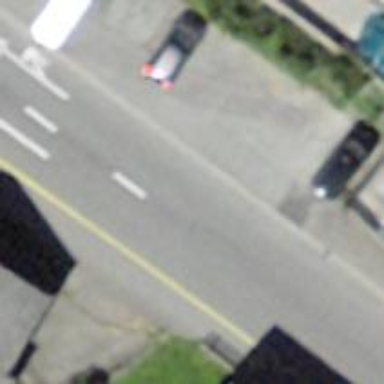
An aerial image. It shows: Unclassified road with asphalt surface and sidewalk on the left.